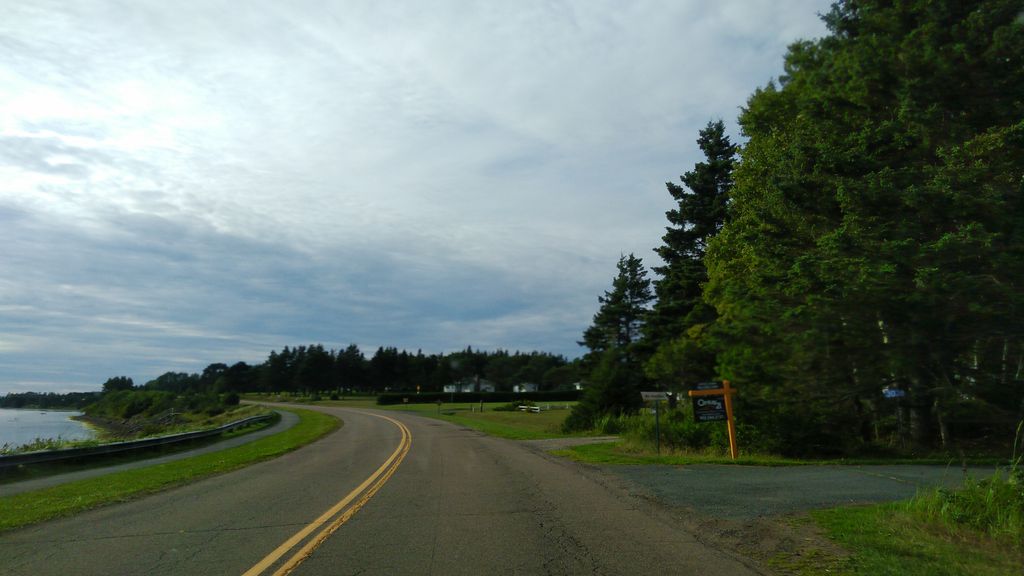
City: charlottetown